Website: apple
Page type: customer-info-address
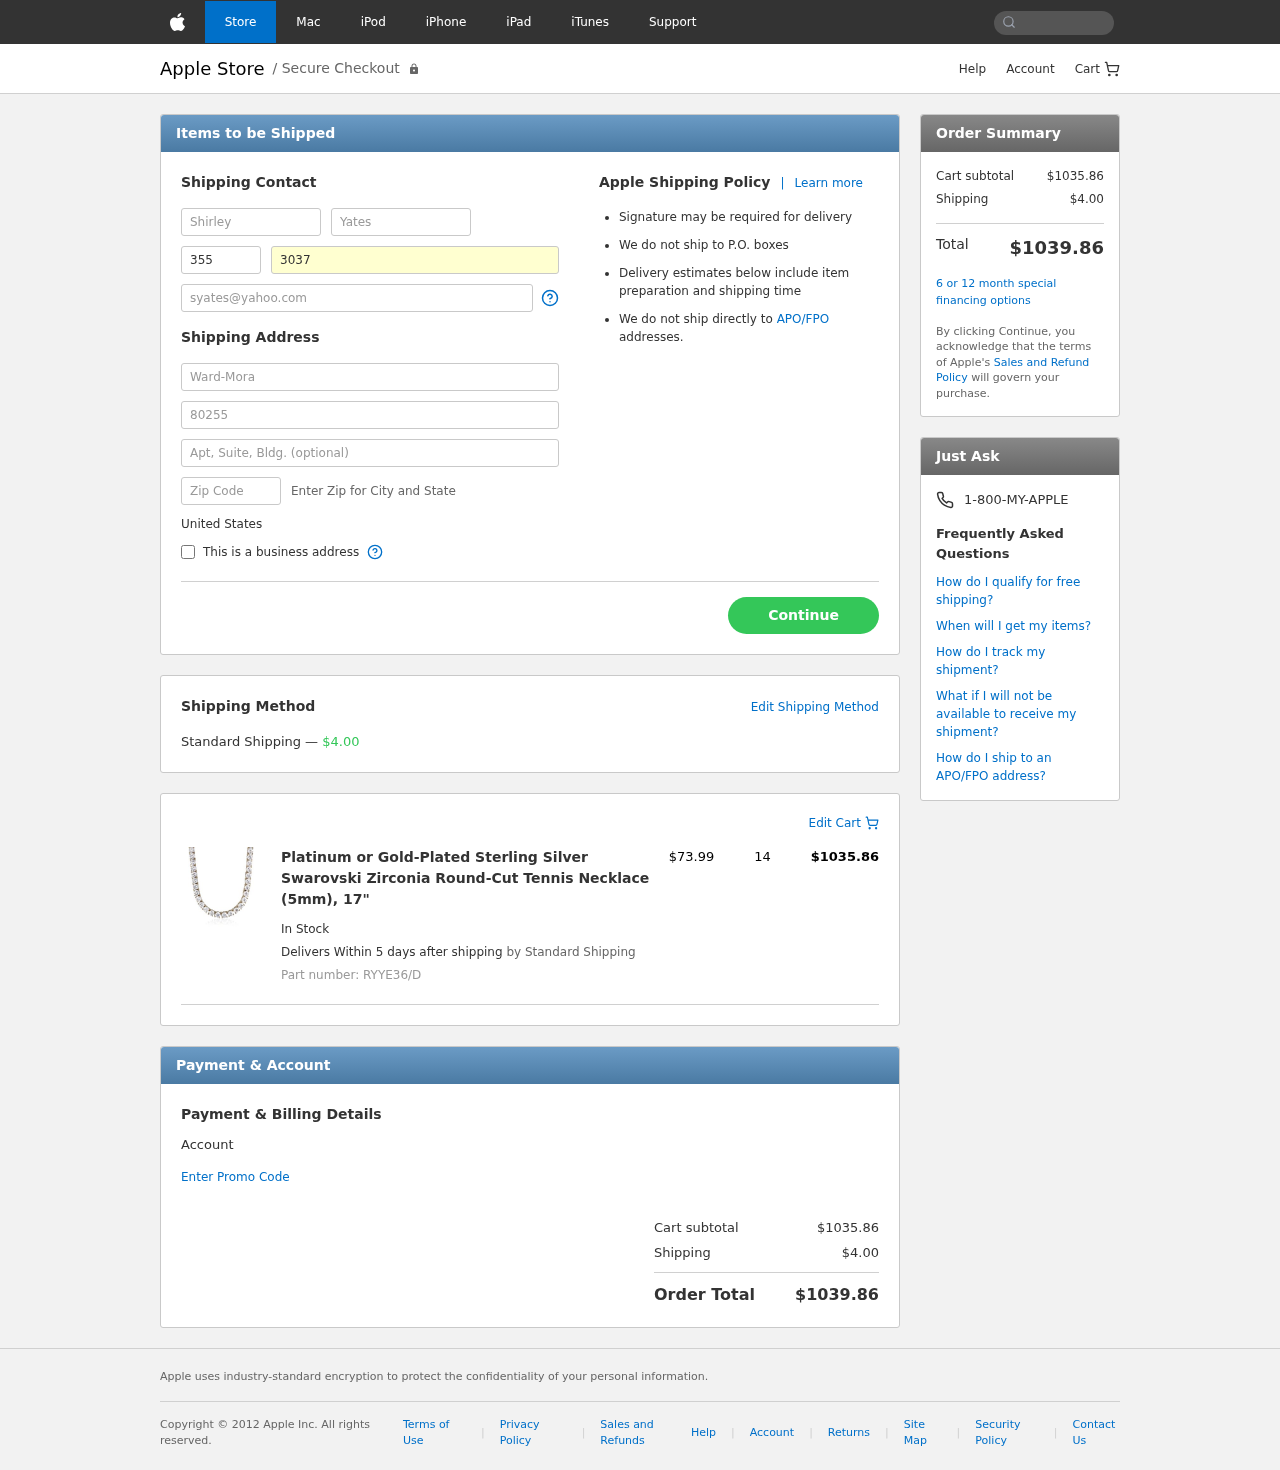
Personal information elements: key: PII_COUNTRY
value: United States
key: PII_FIRSTNAME
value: Shirley
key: PII_LASTNAME
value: Yates
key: PII_PHONE_AREA
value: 355
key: PII_PHONE_LINE
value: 3037
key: PII_EMAIL
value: syates@yahoo.com
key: PII_COMPANY
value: Ward-Mora
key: PII_STREET
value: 80255 Jenkins Brooks
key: PII_POSTCODE
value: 24746
Product elements: key: PRODUCT1_NAME
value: Platinum or Gold-Plated Sterling Silver Swarovski Zirconia Round-Cut Tennis Necklace (5mm), 17"
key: PRODUCT1_PRICE
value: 73.99
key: PRODUCT1_QUANTITY
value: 14
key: PRODUCT1_SKU
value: RYYE36/D
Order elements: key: ORDER_SHIPPING_COST
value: $4.00
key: ORDER_ITEM_TOTAL
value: $1035.86
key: ORDER_SUBTOTAL
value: $1035.86
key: ORDER_TOTAL
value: $1039.86